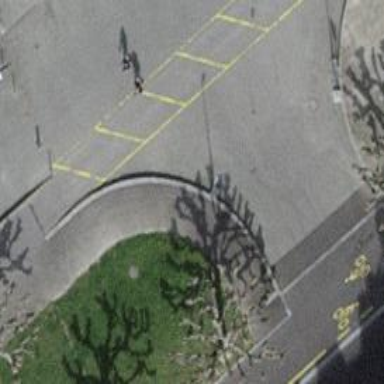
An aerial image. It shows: Kerb serving as barrier.